Field crop: maize
Growth stage: 1
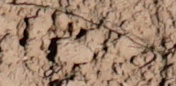
Species: lolium